Aerial crown-view tile of a tropical tree (Barro Colorado Island, Panama), acquired 20250414:
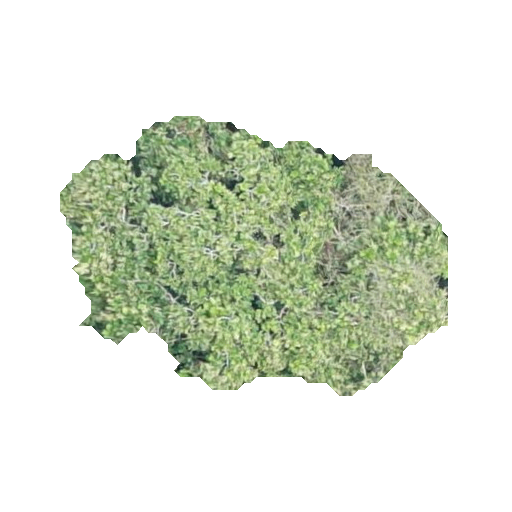
Species: Anacardium excelsum
GBIF accepted scientific name: Anacardium excelsum
Crown area: 115.422 m²